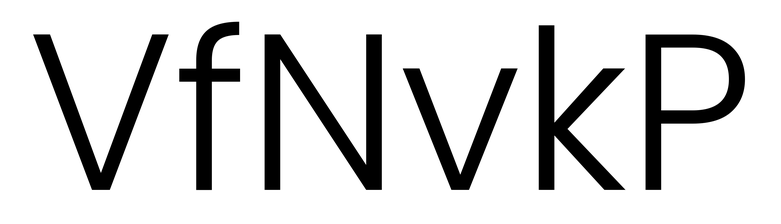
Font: Poppins-Light